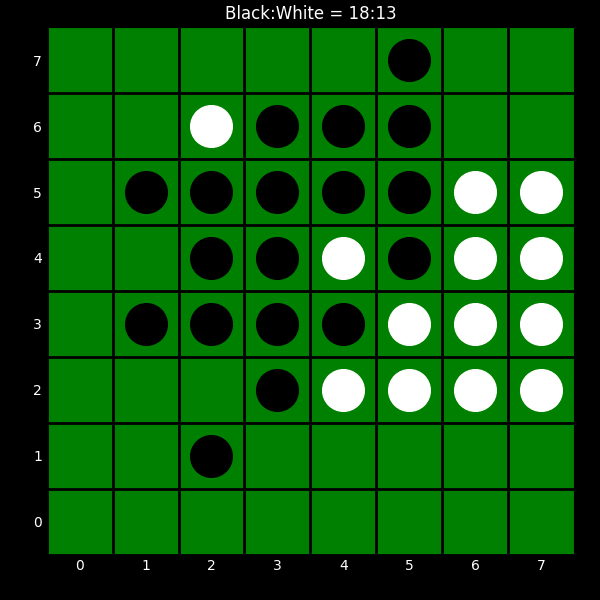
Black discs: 18
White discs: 13